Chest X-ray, PA view. Patient: 62 years old, sex F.
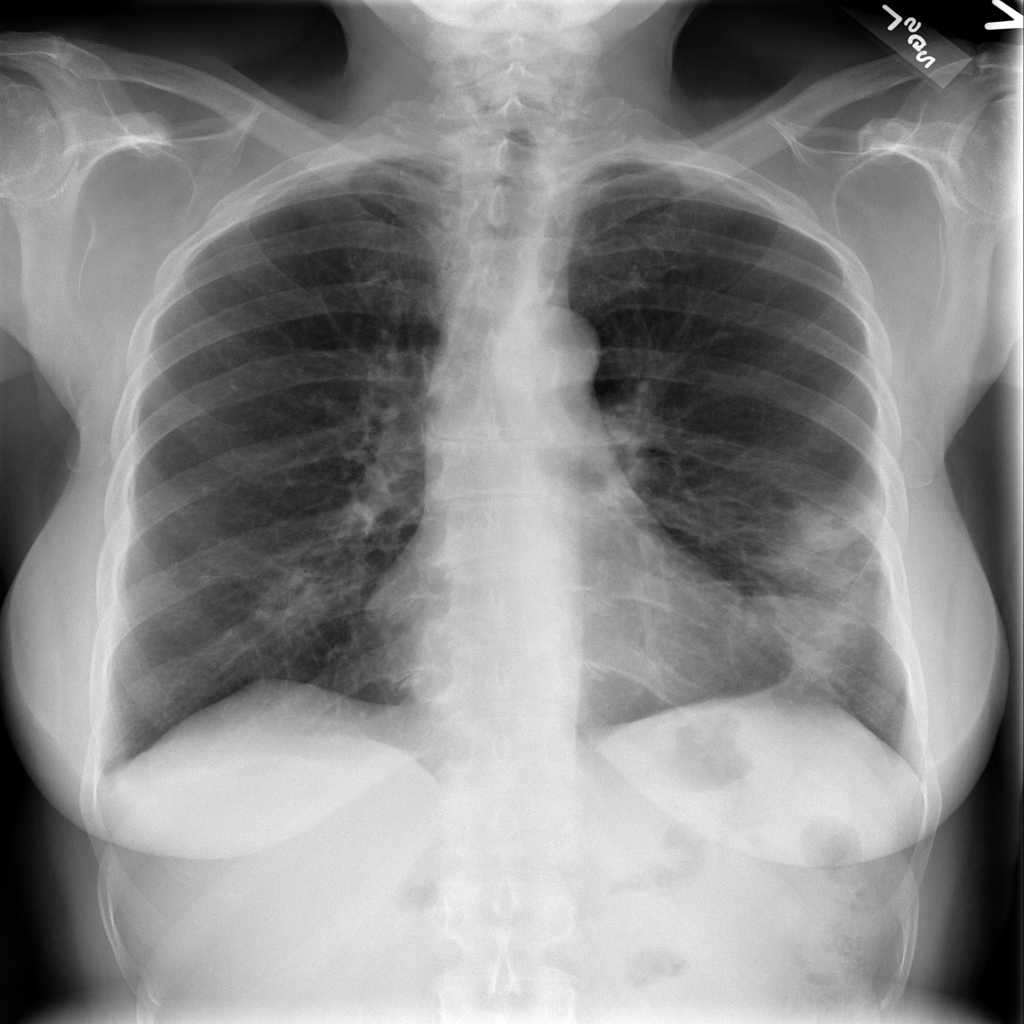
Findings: Consolidation, Effusion, Infiltration, Mass